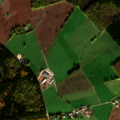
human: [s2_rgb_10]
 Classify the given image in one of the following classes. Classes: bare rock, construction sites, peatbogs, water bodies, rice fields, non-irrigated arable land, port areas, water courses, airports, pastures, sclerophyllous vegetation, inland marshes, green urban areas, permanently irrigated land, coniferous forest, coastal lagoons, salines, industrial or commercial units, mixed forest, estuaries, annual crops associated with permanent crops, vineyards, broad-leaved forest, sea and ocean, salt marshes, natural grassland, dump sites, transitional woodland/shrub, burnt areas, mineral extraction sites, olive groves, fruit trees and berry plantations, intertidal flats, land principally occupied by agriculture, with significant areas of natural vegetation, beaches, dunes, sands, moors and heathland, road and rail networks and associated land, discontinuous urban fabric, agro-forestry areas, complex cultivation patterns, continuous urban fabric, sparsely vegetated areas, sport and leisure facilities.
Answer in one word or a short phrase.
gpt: non-irrigated arable land, complex cultivation patterns, broad-leaved forest, coniferous forest, mixed forest